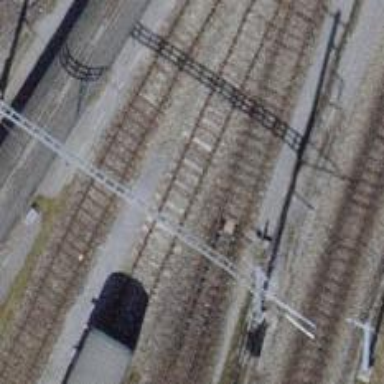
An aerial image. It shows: Railway switch.